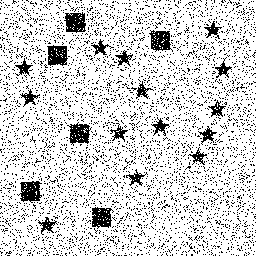
Squares: 6
Triangles: 0
Stars: 14
Total shapes: 20